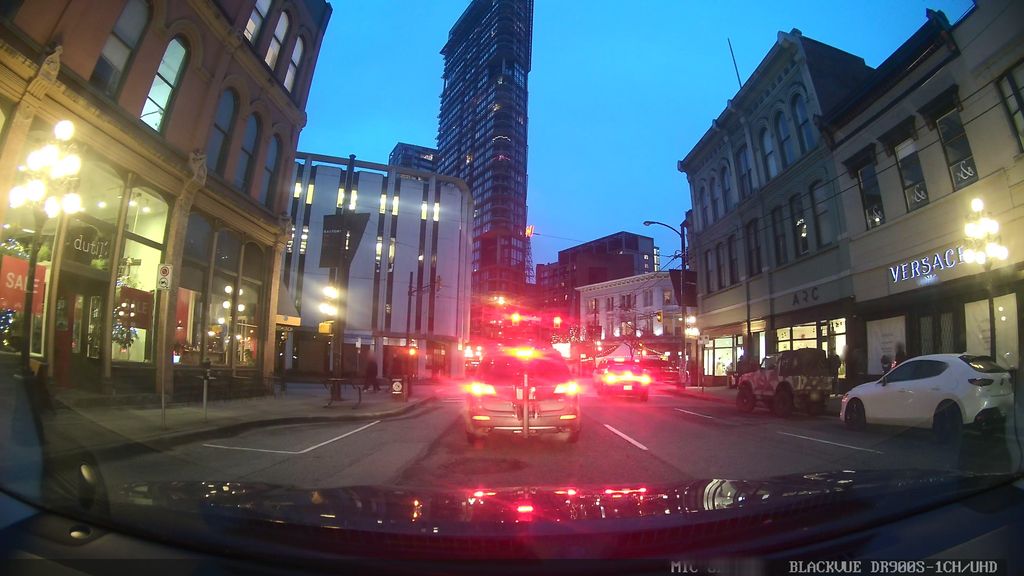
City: vancouver